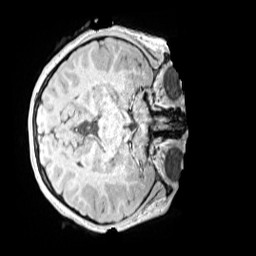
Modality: MP2RAGE
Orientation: axial
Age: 9
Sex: female
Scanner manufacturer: siemens
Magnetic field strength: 3 T
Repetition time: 4 s
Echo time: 0.00299 s